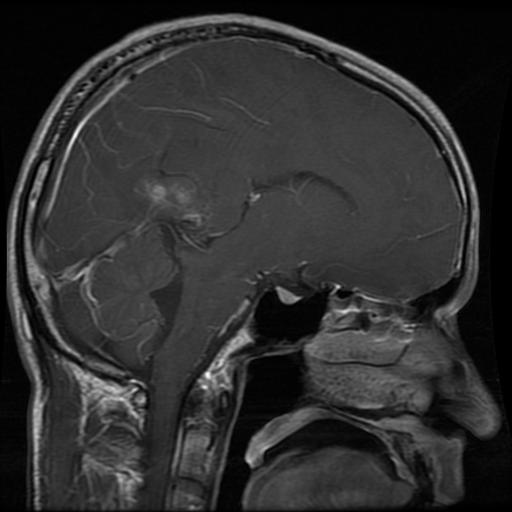
Label: glioma